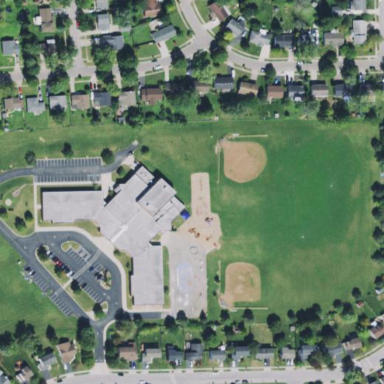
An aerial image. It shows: School.